Field crop: maize
Growth stage: 2
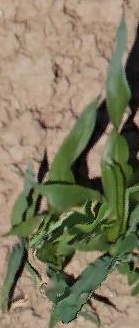
Species: maize